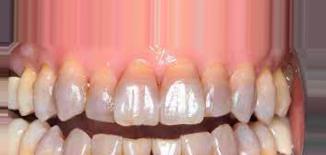
Condition: Tooth Discoloration